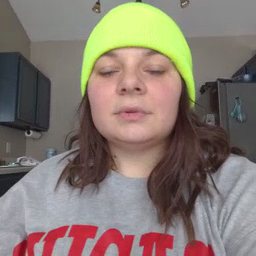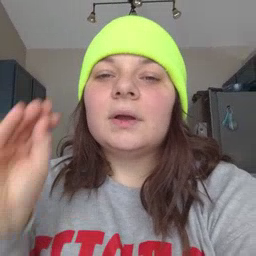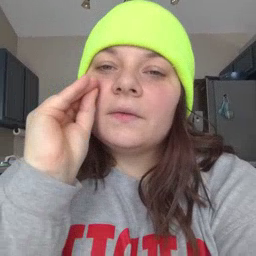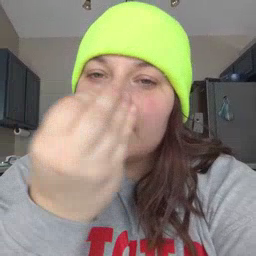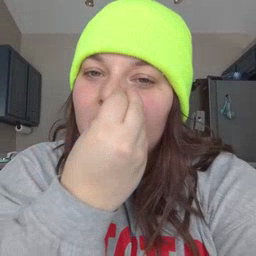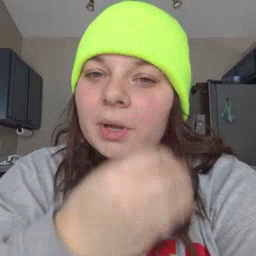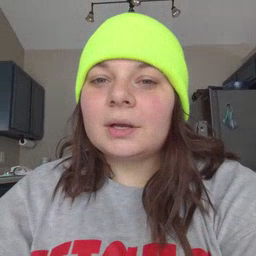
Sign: flower